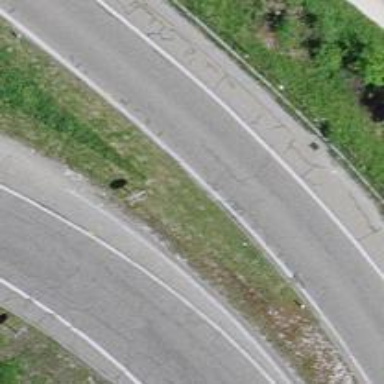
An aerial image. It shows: Asphalt motorway link.